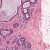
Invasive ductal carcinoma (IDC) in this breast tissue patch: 0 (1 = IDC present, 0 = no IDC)